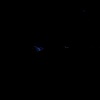
Label: space